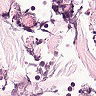
Metastatic tissue present: no